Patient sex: F
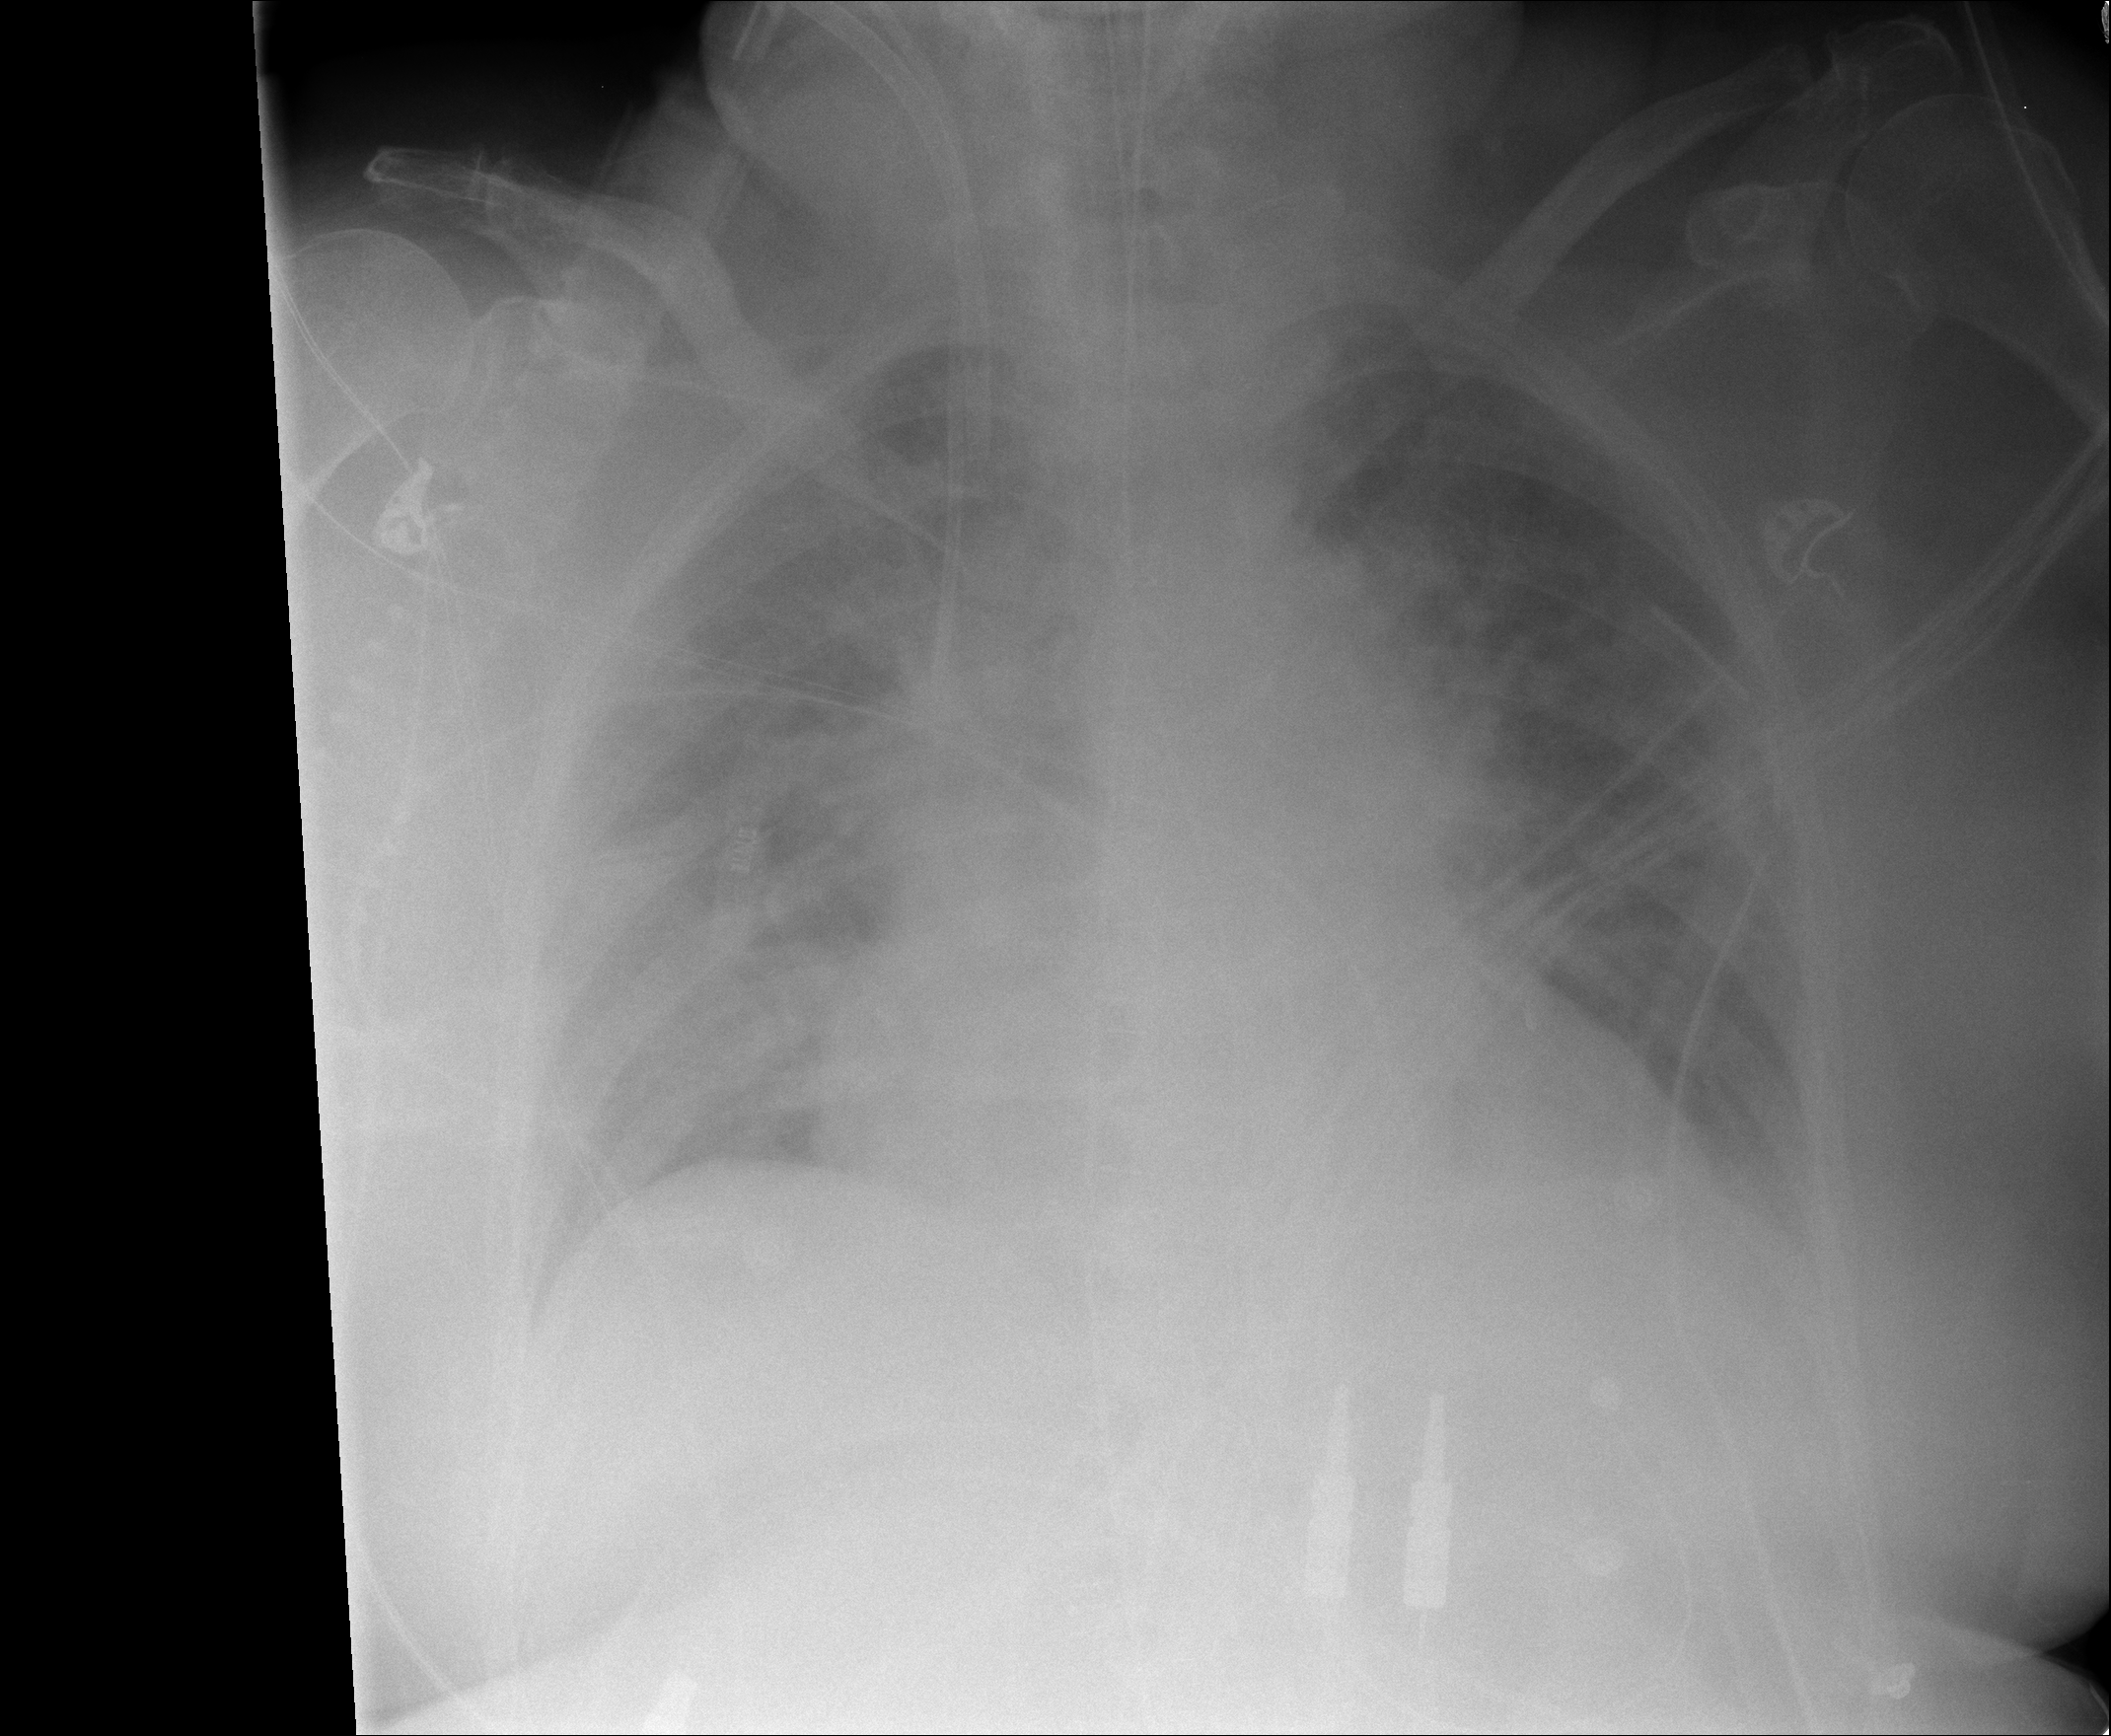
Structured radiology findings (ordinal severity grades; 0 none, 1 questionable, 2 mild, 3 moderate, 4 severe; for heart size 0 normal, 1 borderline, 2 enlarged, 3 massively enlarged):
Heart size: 2
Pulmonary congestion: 3
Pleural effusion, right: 2
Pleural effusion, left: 2
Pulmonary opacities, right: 2
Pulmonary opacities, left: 2
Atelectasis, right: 2
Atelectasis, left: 2